Field crop: tomato
Growth stage: 2
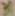
Species: solanum